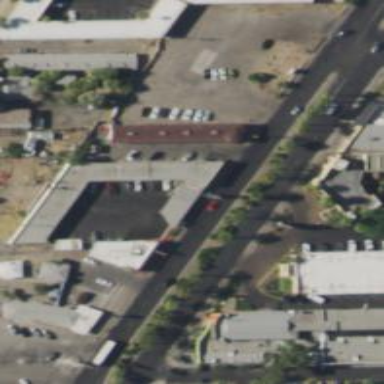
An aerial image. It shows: Building that is motel.